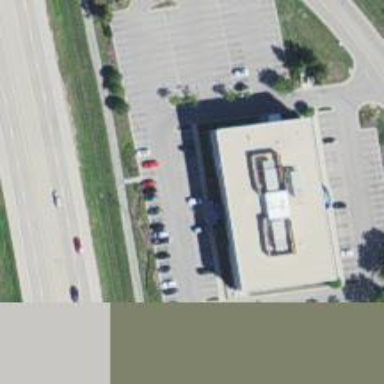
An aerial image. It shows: Healthcare clinic.